Field crop: maize
Growth stage: 1
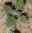
Species: chenopodium